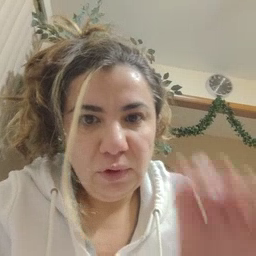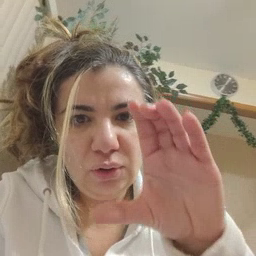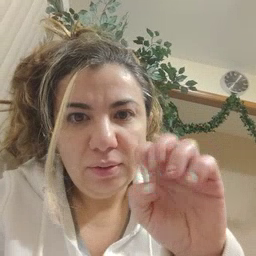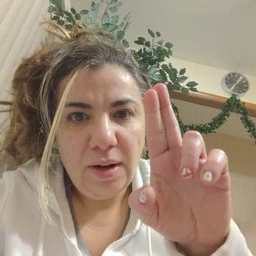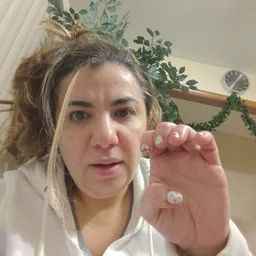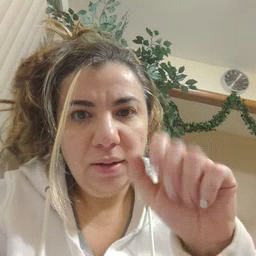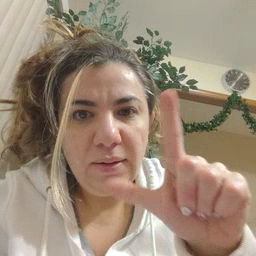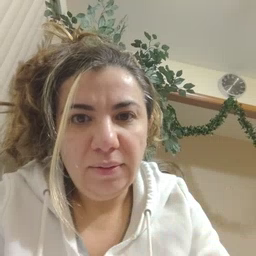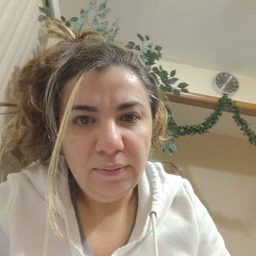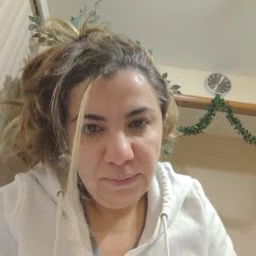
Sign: cereal